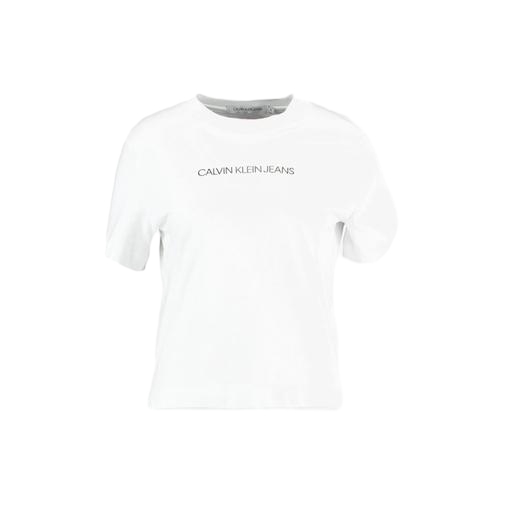
white logo-print t-shirt, white graphic t-shirt, white t-shirt and black letters, white background